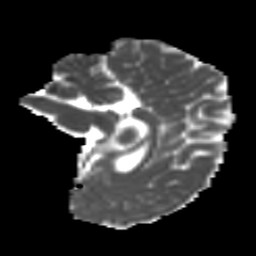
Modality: MD
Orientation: sagittal
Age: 16
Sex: female
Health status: ill
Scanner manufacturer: ge
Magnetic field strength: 3 T
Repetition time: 6.752 s
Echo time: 0.079 s